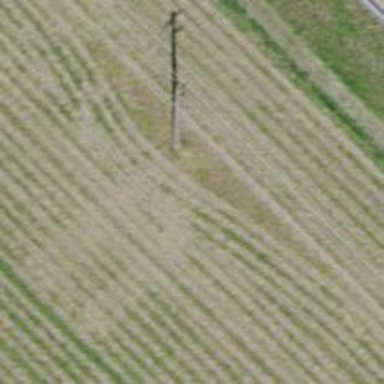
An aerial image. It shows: Concrete power pole.